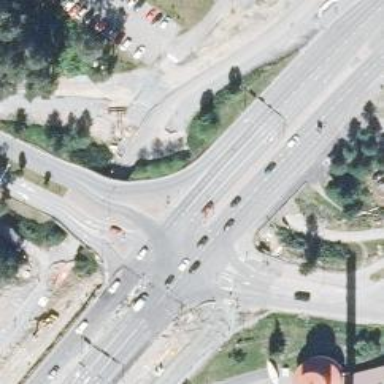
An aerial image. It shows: Asphalt cycleway with crossing.